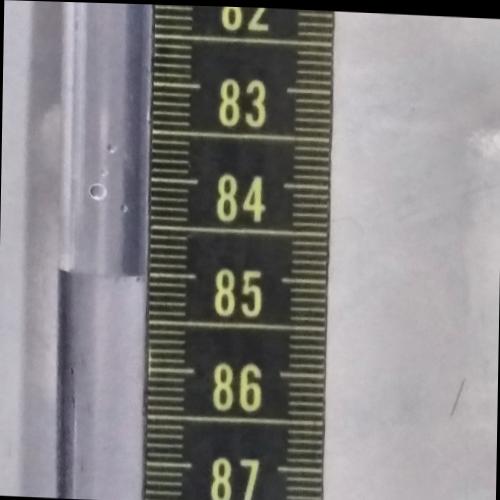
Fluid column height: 85.0 cm